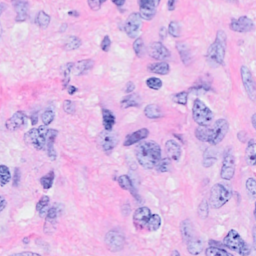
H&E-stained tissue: Breast